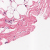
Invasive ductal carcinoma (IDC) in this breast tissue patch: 0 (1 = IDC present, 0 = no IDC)